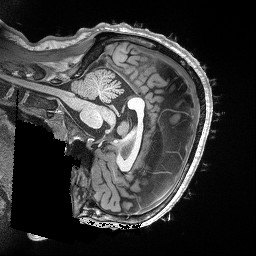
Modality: T1w
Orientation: sagittal
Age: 24
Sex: female
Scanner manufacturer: siemens
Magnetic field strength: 3 T
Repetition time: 2.53 s
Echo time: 0.00169 s